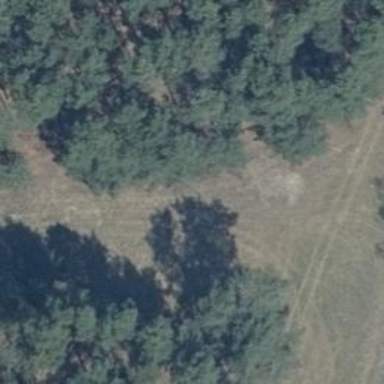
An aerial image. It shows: Grassy track with grade 5 track type.